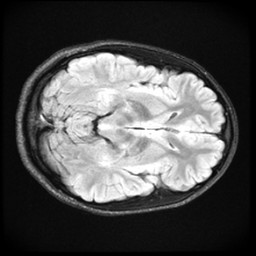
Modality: FLAIR
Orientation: axial
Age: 21
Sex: female
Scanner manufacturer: ge
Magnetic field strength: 3 T
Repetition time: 11 s
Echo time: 0.1497 s